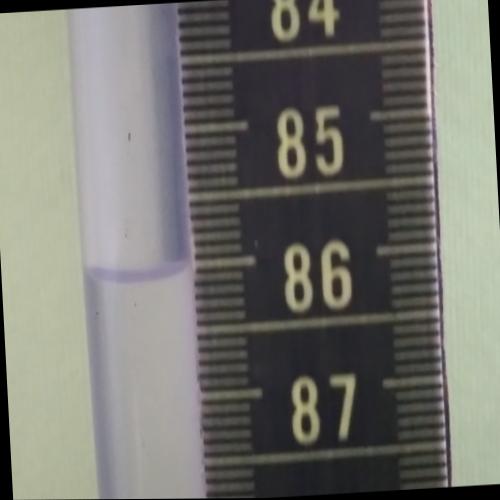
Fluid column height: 86.0 cm